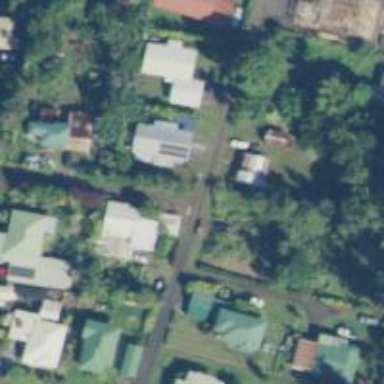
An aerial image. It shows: Living street.